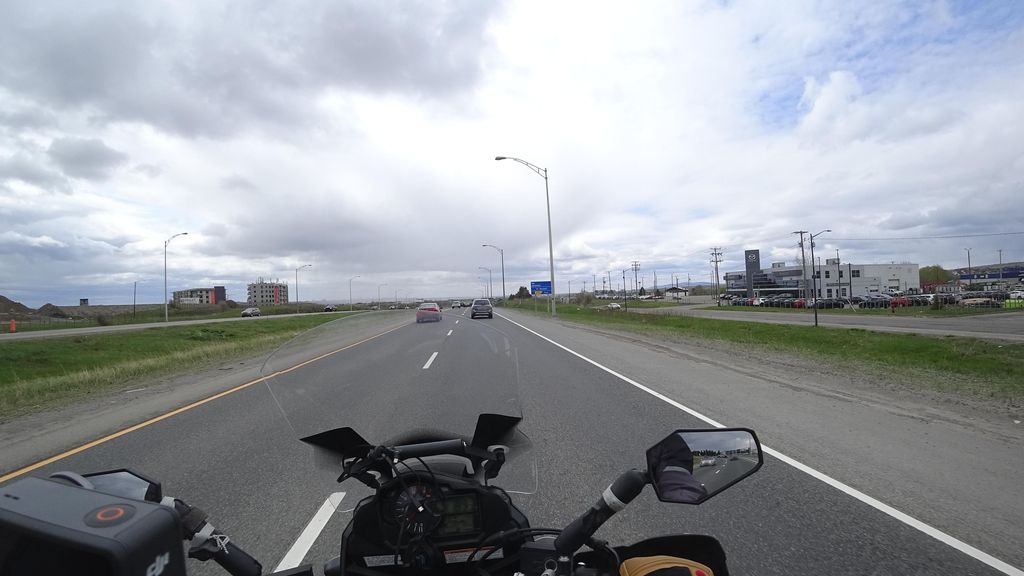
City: quebec_city